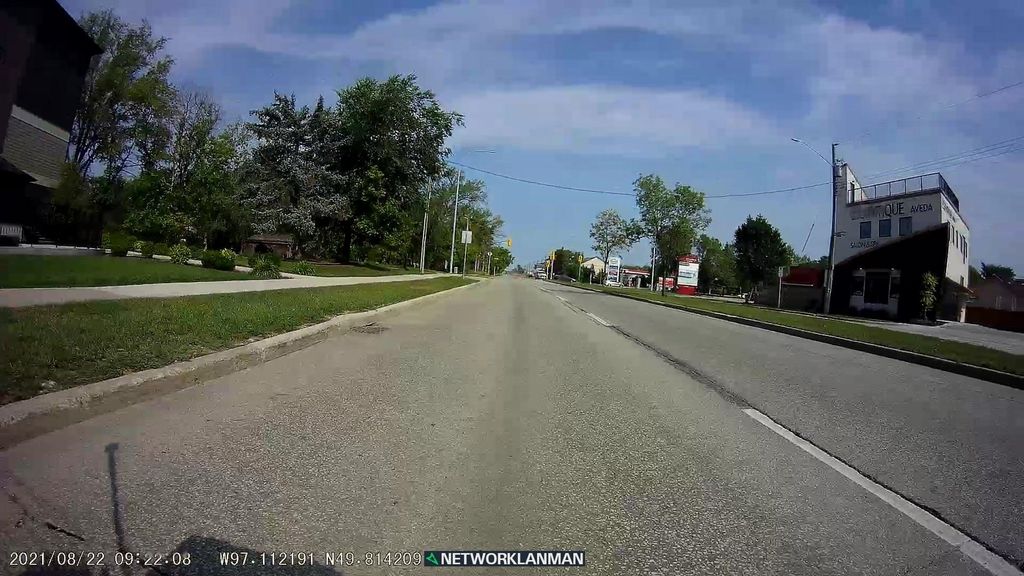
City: winnipeg